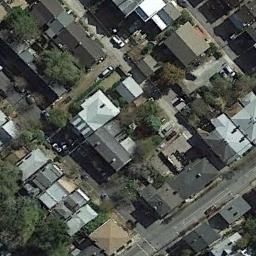
Label: residential